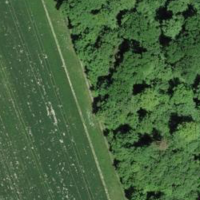
EUNIS habitat code: 52
Species observed at this site:
Mespilus germanica